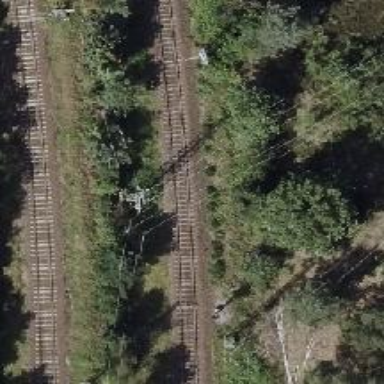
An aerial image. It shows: Minor power line.